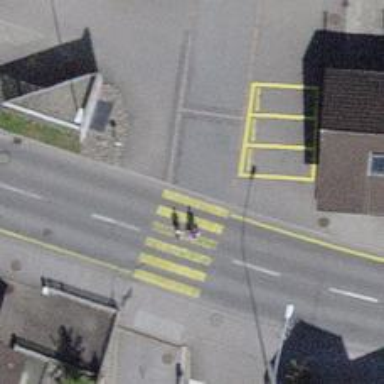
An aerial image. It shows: Kerb serving as barrier.